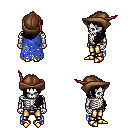
a pixel art fantasy rpg character, male body template, skeleton, blue tattered cape, gold greaves, black left-swept hairstyle, leather cap, gold boots, four views (front, back, left, right), 2x2 character sprite sheet, small pixel art, hard edges, no anti-aliasing